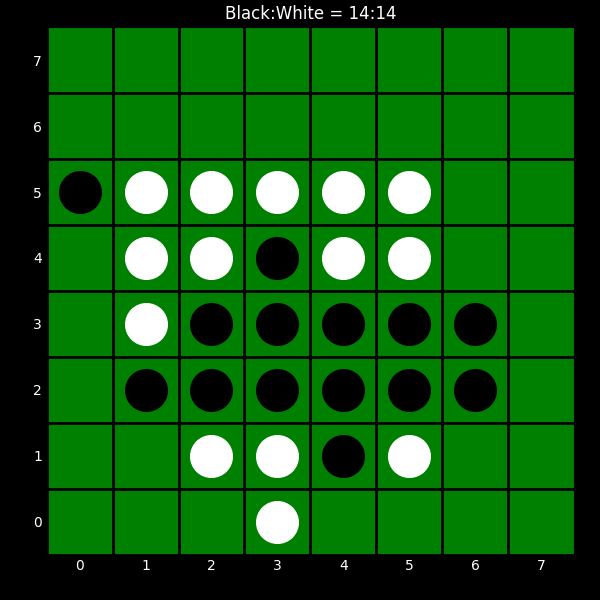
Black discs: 14
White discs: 14